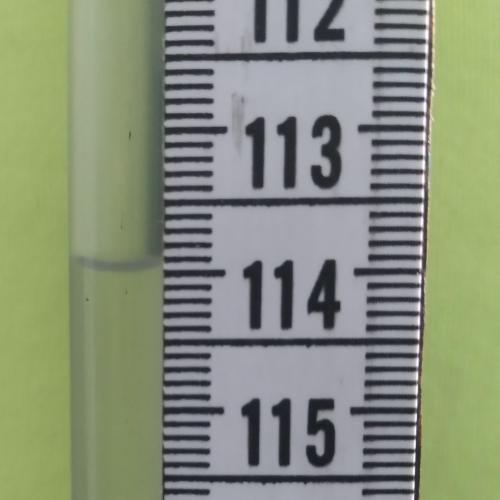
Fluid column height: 113.9 cm